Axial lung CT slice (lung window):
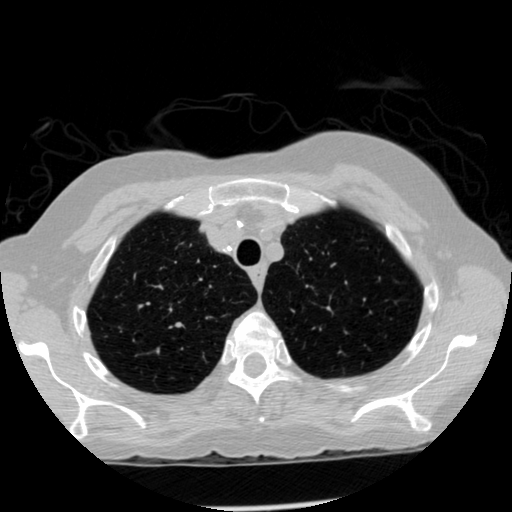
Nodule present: no